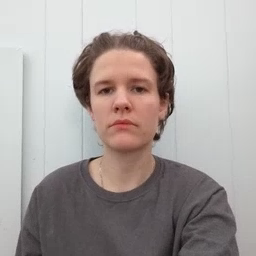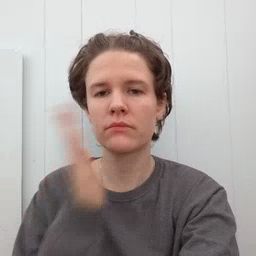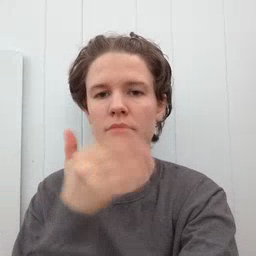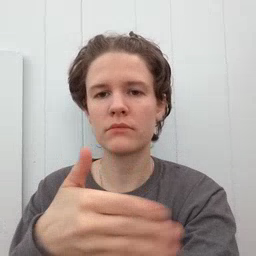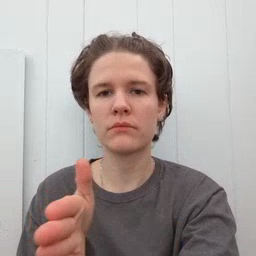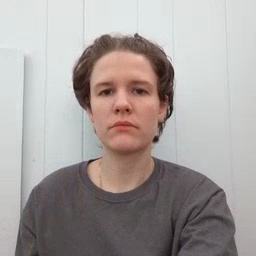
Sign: bedroom